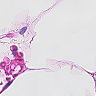
Metastatic tissue present: no